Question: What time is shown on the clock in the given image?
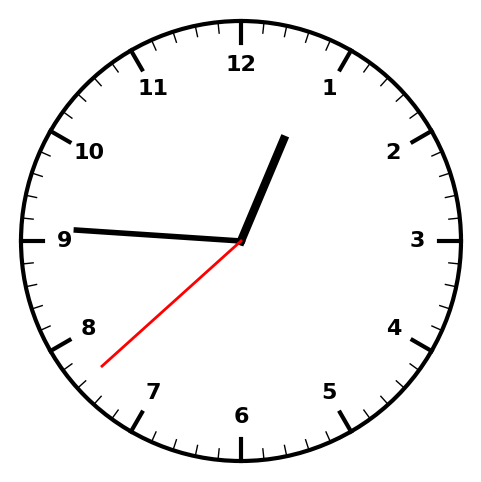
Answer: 12:45:38